Field crop: maize
Growth stage: 2
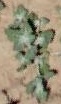
Species: chenopodium